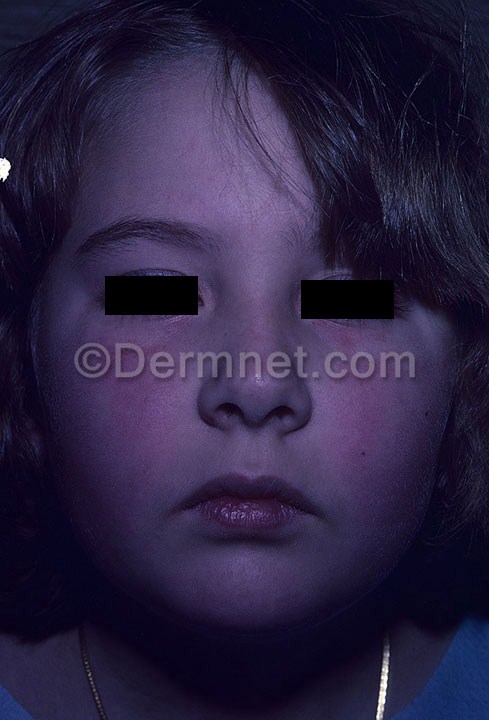
Disease: Exanthems and Drug Eruptions